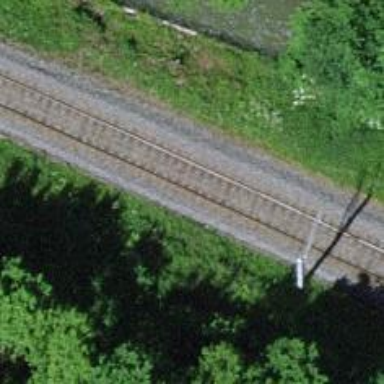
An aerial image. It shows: Railway with electrified contact lines.